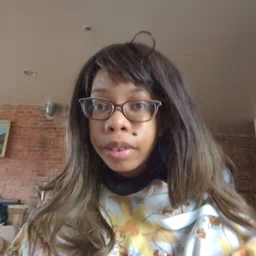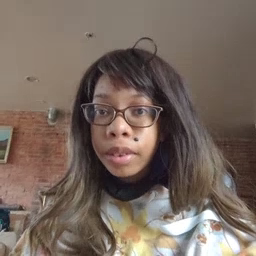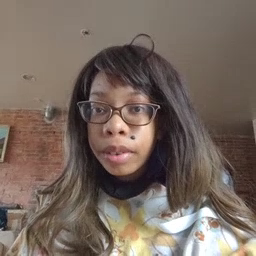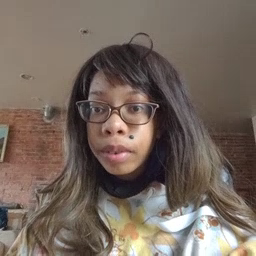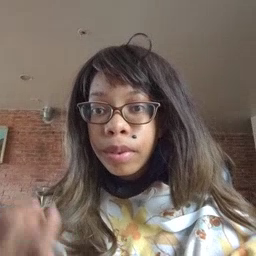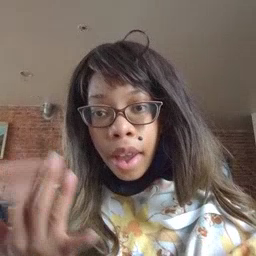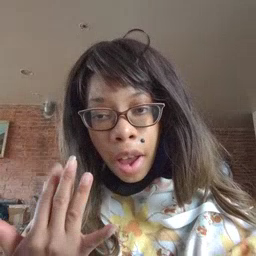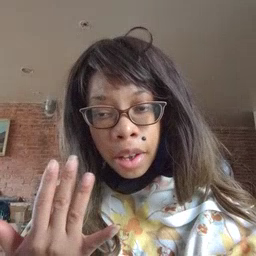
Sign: wait